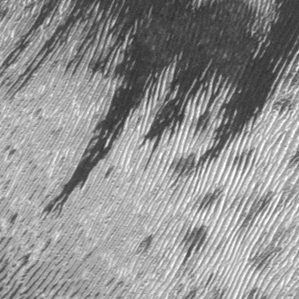
Label: frost